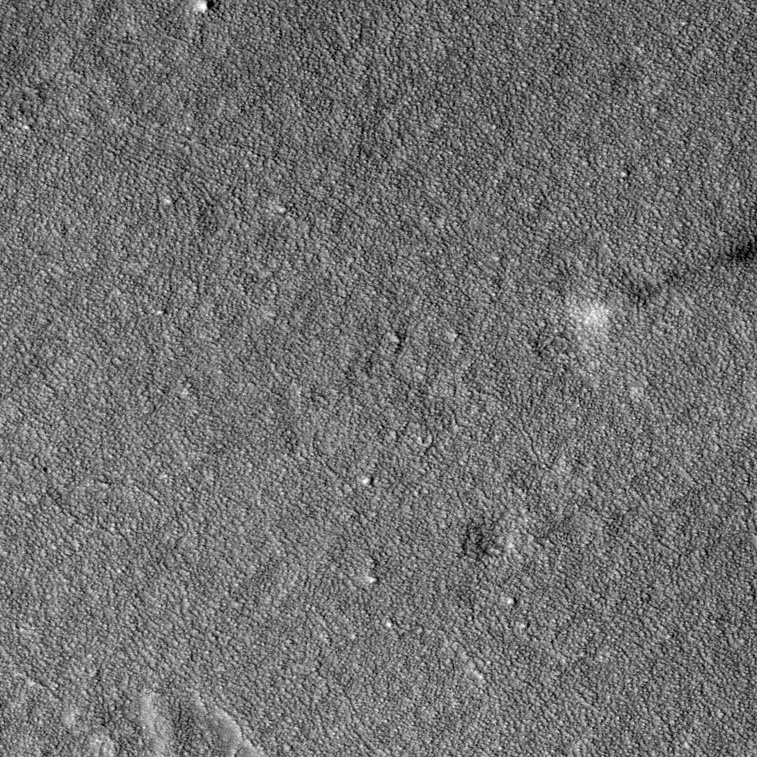
Label: dustdevil